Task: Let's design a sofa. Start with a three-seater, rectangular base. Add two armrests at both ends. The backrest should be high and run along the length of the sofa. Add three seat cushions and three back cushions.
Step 342:
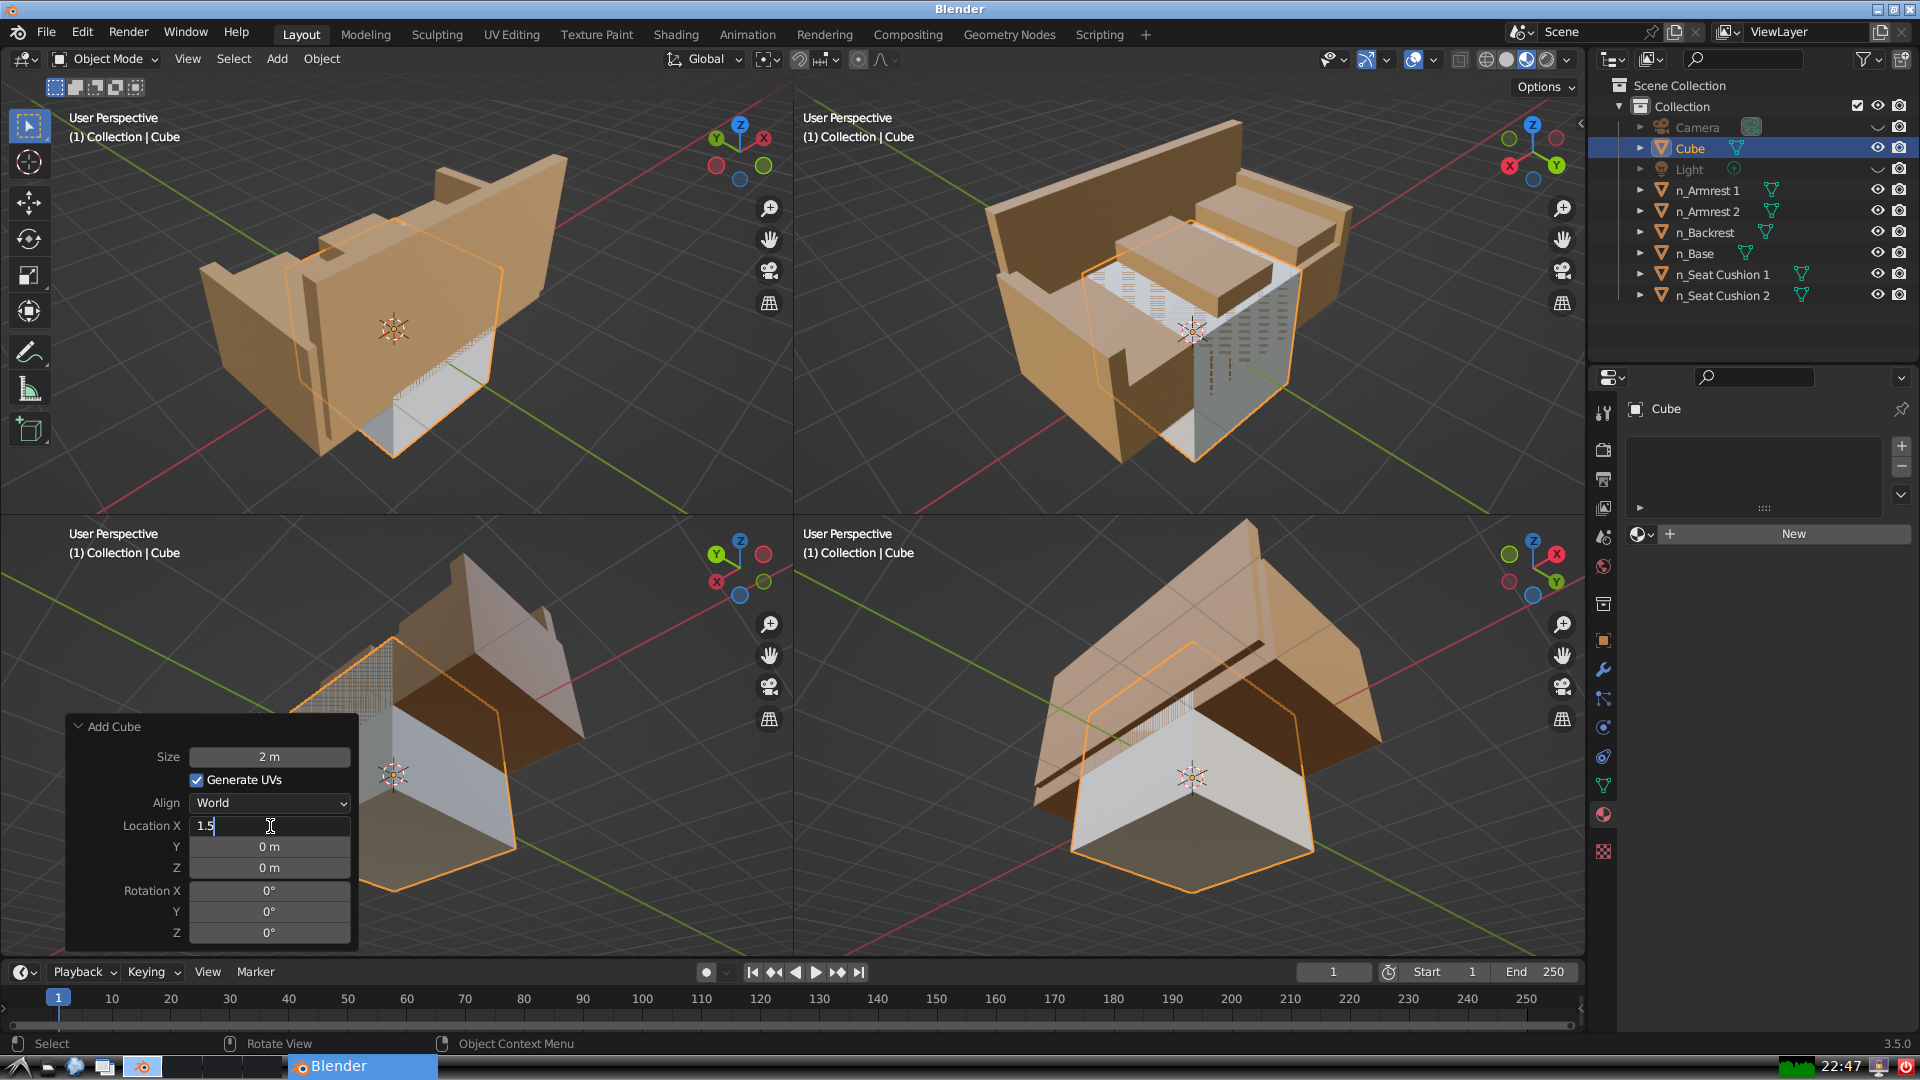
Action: {"key_press": ['Return']}